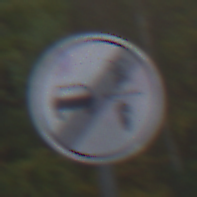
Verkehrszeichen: EndeVerbotUeberholenEinspurigeFahrzeuge
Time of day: SunriseSunset
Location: Outdoor (Nature)
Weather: PartlyCloudy
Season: Autumn
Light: Natural